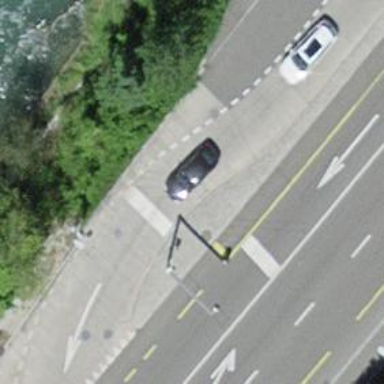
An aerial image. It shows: Road with traffic signals.